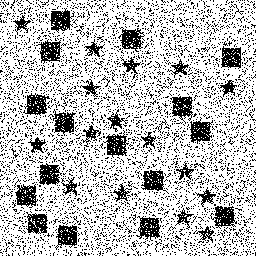
Squares: 16
Triangles: 0
Stars: 16
Total shapes: 32